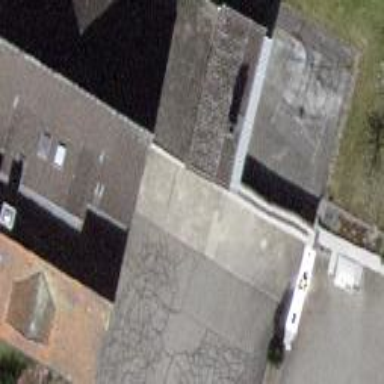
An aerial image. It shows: Group of garages.